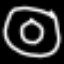
Label: donut